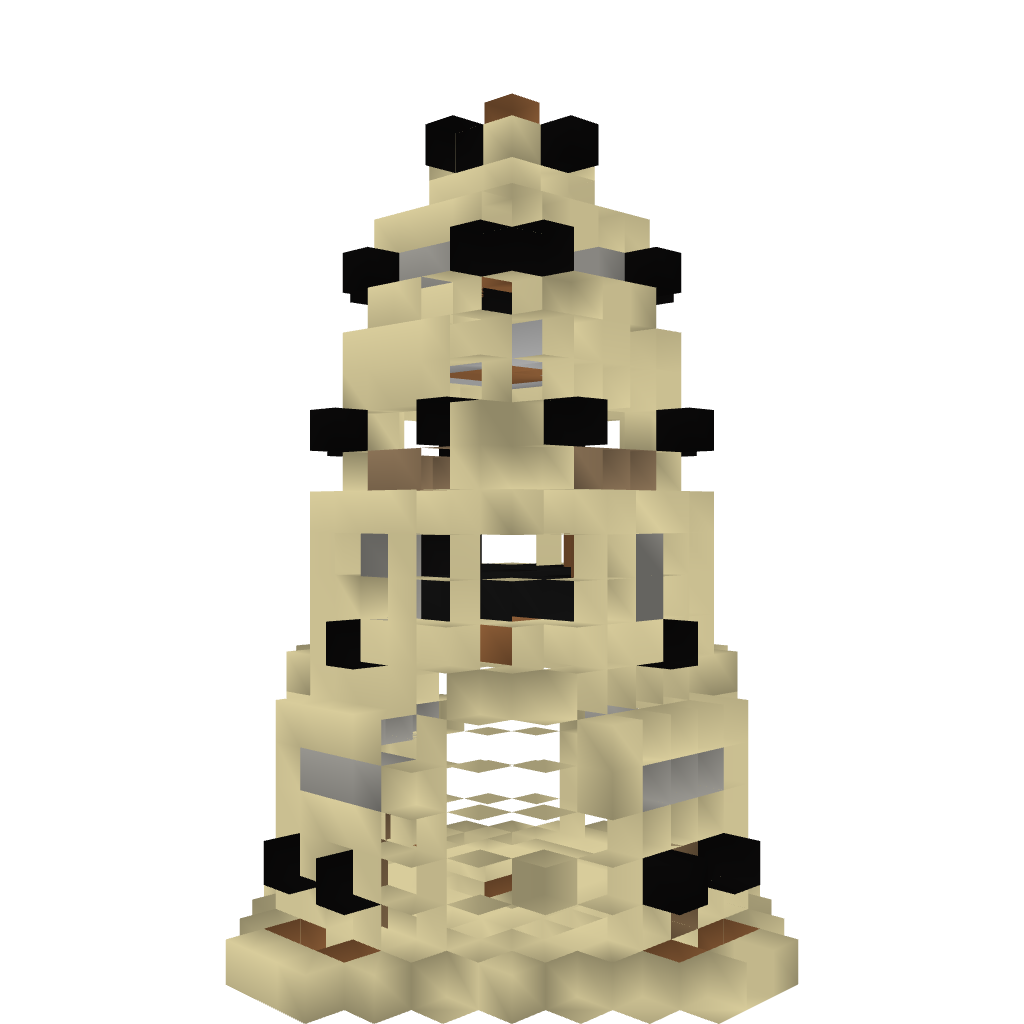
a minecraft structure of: Sandstone Watchtower